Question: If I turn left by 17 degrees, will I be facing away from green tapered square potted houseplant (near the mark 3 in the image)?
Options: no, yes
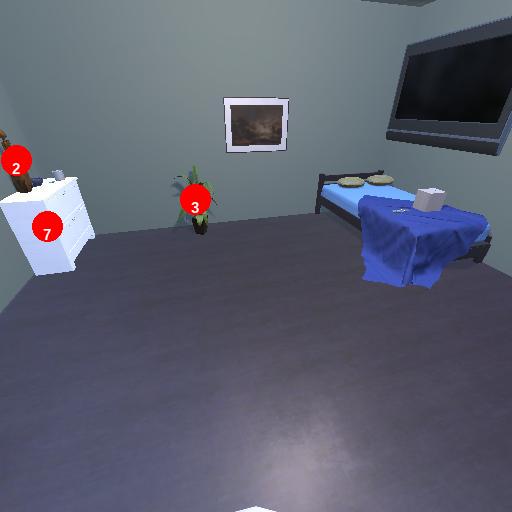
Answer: no